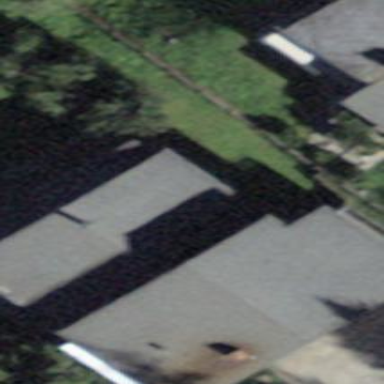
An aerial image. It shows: Building with tiled roof.